Interaction volume radius: 5 \u00c5
Interaction volume height: 15 \u00c5
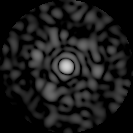
Disorder parameter: 0.8758